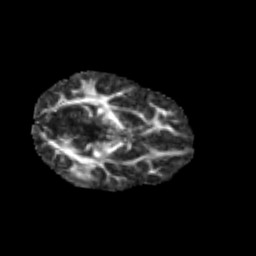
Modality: FA
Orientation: axial
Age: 7
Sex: female
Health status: healthy